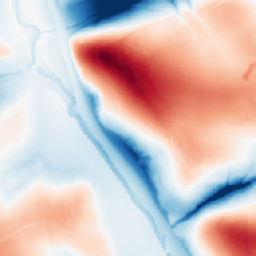
Category: classical
Decomposition family: gaussian_anisotropic
Decomposition parameters: sigma_x: 10
sigma_y: 50
Upsampling method: area
Upsampling parameters: scale: 4
Upsampling scale: 4